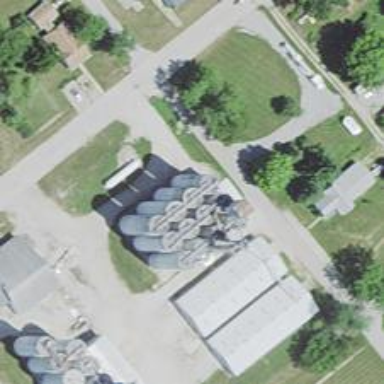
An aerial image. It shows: Silo.